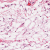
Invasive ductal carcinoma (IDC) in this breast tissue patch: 0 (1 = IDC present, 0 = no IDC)